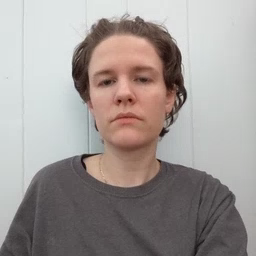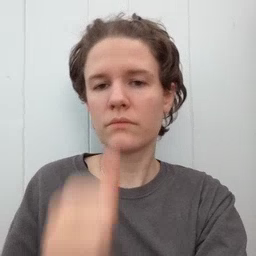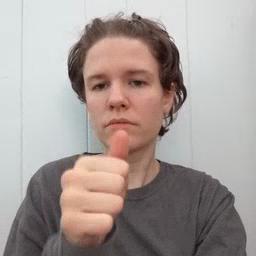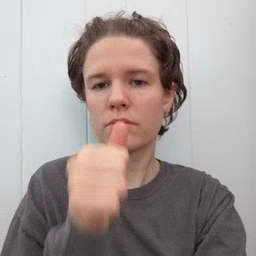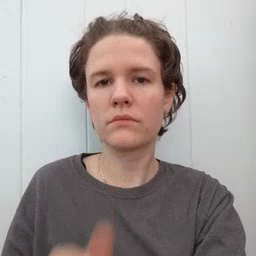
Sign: nuts